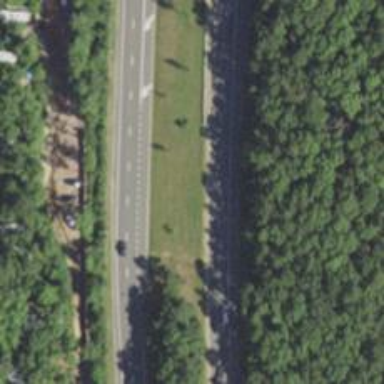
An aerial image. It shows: Asphalt trunk highway.